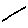
Label: line